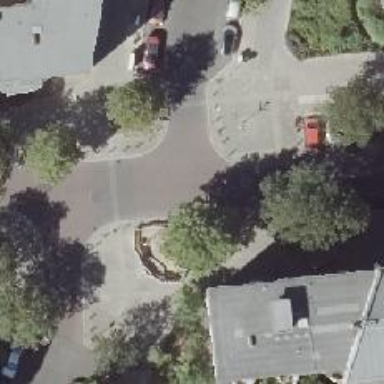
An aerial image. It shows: Asphalt road designated as living street.